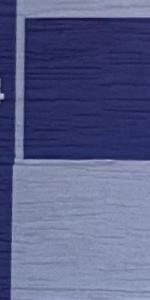
Label: Empty